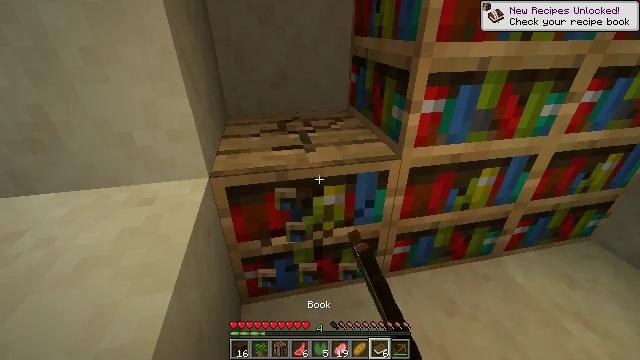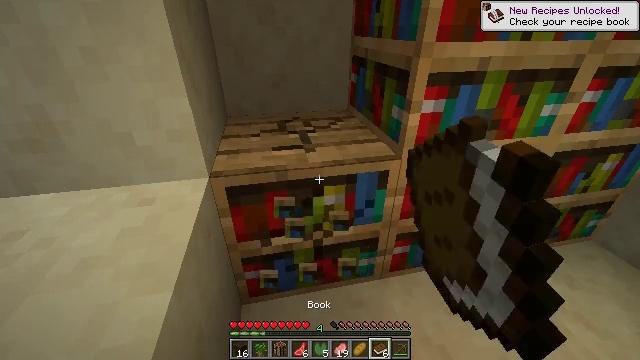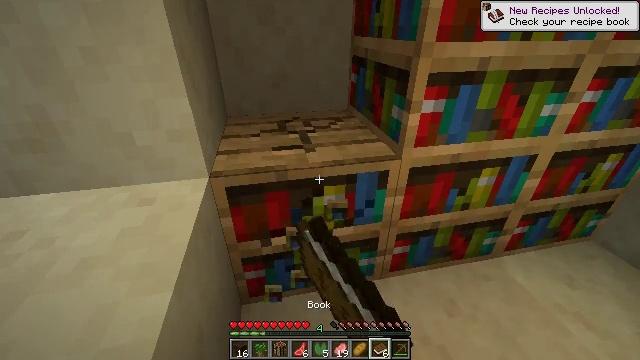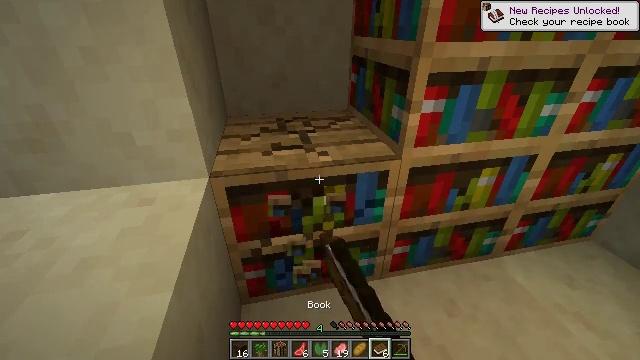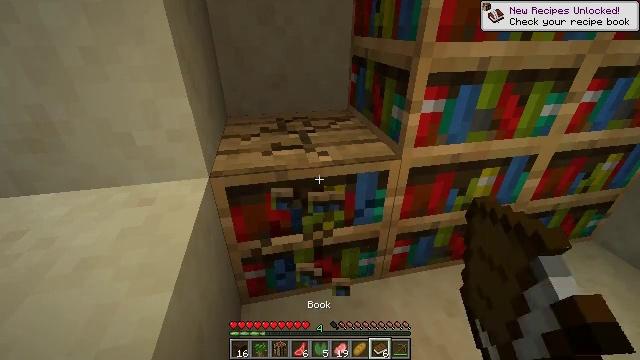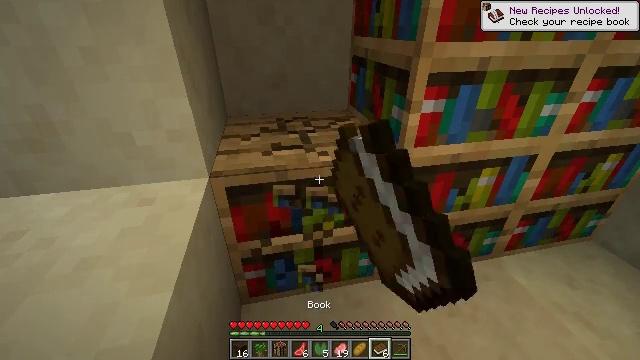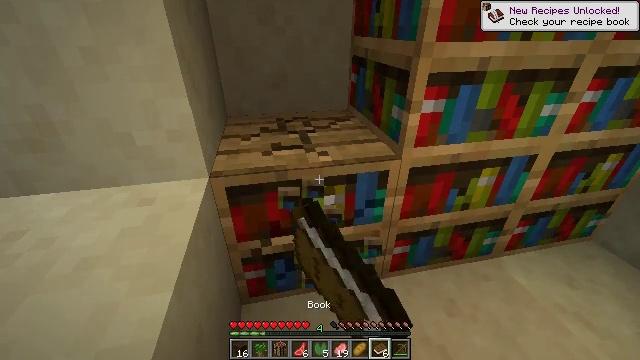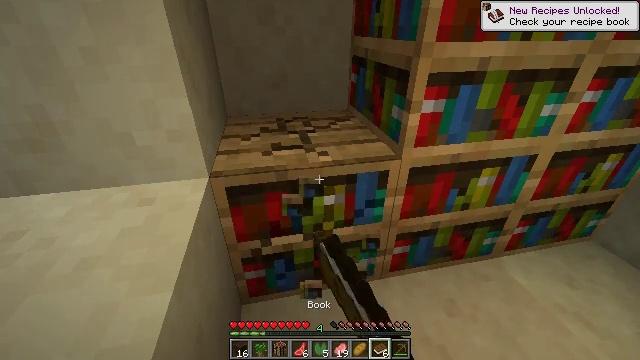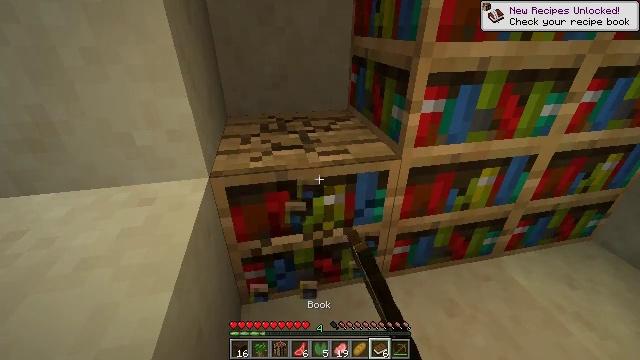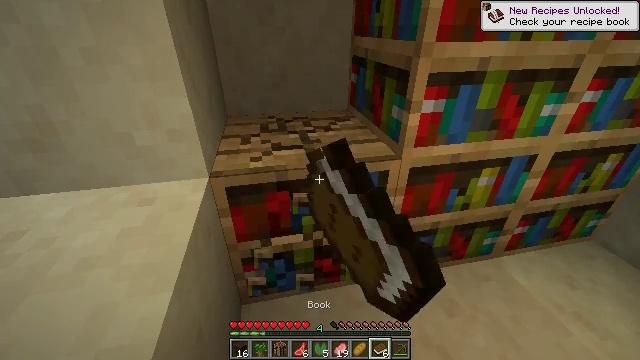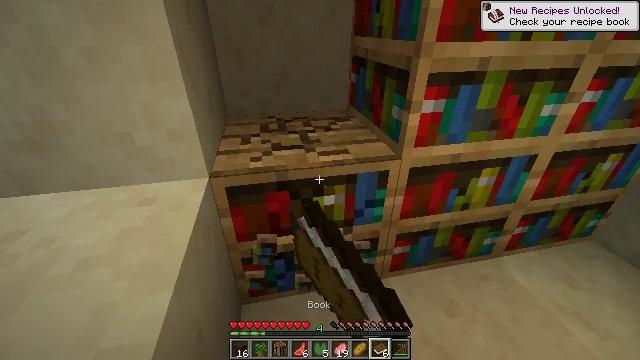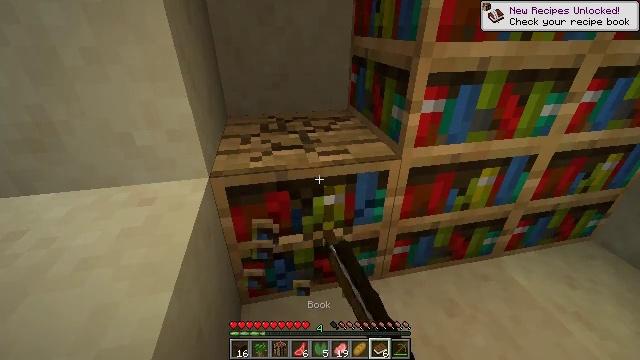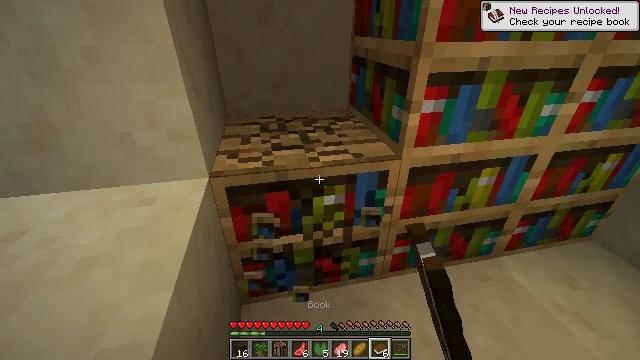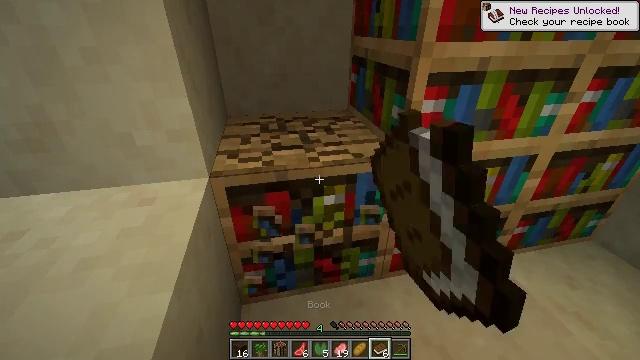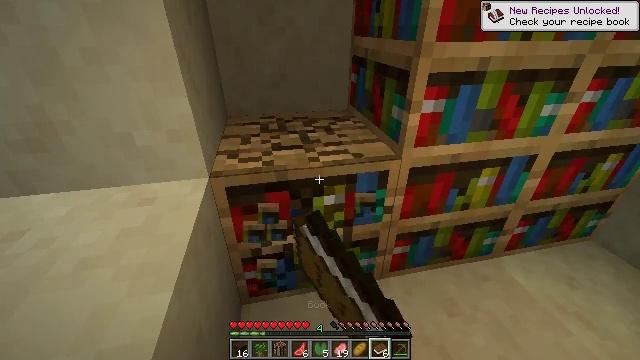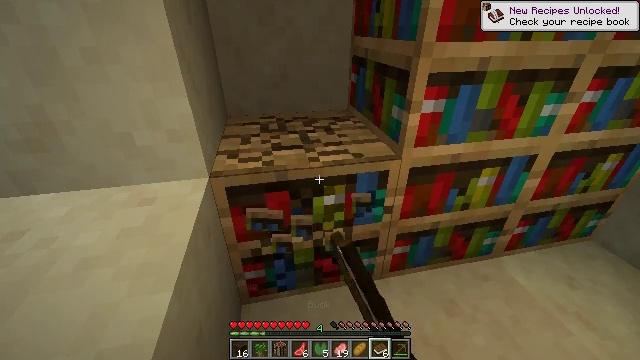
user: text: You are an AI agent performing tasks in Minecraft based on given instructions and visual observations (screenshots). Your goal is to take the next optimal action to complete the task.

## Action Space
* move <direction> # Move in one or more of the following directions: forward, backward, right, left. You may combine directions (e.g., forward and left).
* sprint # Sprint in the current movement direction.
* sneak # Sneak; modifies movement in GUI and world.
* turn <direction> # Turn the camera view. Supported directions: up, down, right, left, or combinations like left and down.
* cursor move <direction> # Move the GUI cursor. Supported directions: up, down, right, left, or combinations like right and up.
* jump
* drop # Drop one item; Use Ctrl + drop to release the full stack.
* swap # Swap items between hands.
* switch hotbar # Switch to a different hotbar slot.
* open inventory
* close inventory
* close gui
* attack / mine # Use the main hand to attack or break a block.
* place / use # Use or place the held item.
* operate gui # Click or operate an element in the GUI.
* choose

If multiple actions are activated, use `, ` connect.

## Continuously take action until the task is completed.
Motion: motion action
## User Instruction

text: Attack the bookshelf to recycle it.
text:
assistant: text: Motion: attack / mine
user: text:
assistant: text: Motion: attack / mine
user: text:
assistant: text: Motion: attack / mine
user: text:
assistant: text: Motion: attack / mine
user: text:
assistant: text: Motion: attack / mine
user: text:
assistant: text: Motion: attack / mine
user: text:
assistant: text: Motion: attack / mine
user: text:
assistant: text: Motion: attack / mine
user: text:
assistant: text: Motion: attack / mine
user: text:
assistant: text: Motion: attack / mine
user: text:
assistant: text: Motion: attack / mine
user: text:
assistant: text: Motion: attack / mine
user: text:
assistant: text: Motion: attack / mine
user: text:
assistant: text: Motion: attack / mine
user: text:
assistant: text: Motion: attack / mine
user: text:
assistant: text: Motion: attack / mine
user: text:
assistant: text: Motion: attack / mine
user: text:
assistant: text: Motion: attack / mine
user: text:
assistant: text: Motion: attack / mine
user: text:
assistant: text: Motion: attack / mine
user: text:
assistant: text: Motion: attack / mine
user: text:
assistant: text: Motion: attack / mine
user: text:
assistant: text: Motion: attack / mine
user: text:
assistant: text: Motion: attack / mine
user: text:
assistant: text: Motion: attack / mine
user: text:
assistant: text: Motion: attack / mine
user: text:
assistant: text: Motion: attack / mine
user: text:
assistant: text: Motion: turn right and up, attack / mine
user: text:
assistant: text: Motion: turn right and up, attack / mine
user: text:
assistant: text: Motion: turn right and up, attack / mine